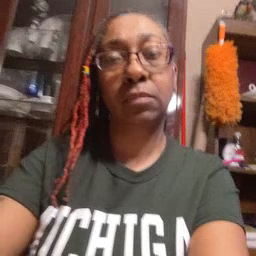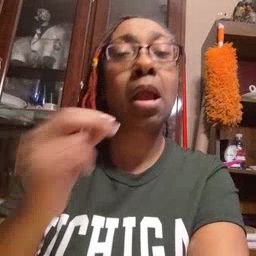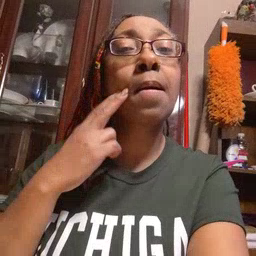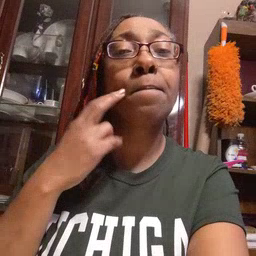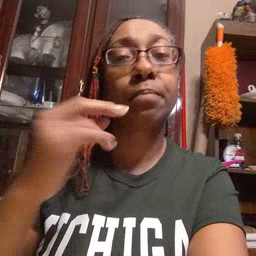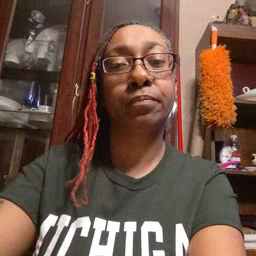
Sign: gum